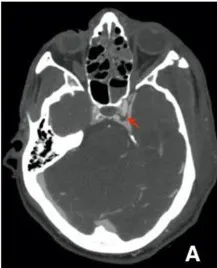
(A) Initial CTA with left cavernous pseudoaneurysm (red arrow).
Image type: radiology (ct)